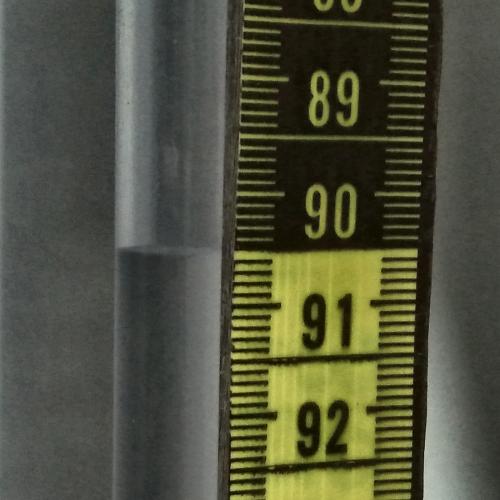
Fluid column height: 90.5 cm